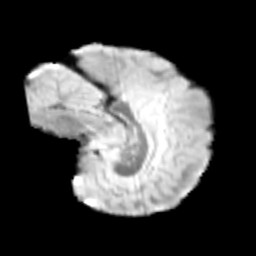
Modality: T2w
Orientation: sagittal
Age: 9
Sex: male
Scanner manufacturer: siemens
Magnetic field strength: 3 T
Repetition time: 3.8 s
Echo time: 0.07 s